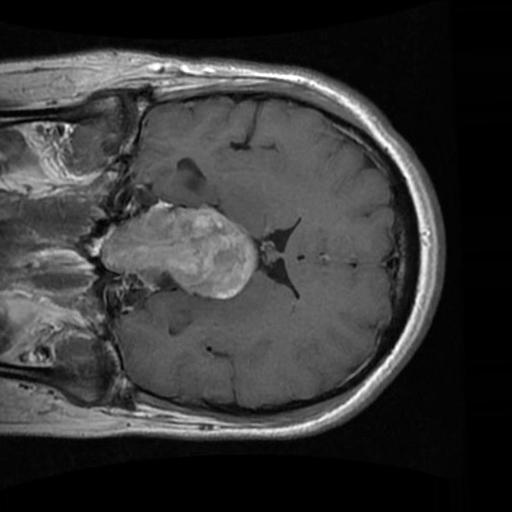
Label: brain_tumor